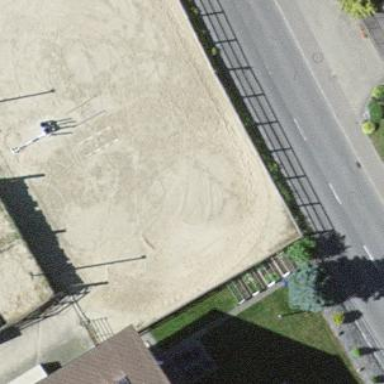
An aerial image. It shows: Equestrian pitch for leisure land activities.